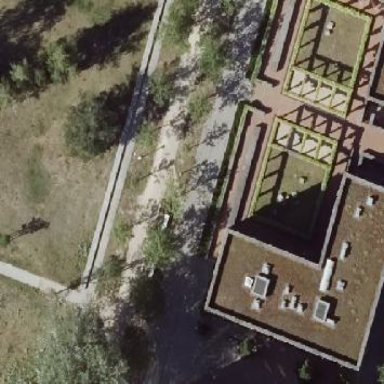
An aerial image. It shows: Flat-roofed apartment building.